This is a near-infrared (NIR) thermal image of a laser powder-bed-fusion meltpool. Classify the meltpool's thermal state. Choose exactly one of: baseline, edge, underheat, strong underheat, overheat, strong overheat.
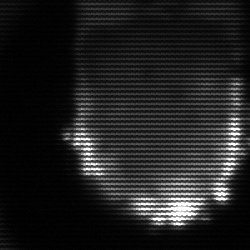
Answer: baseline